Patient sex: M
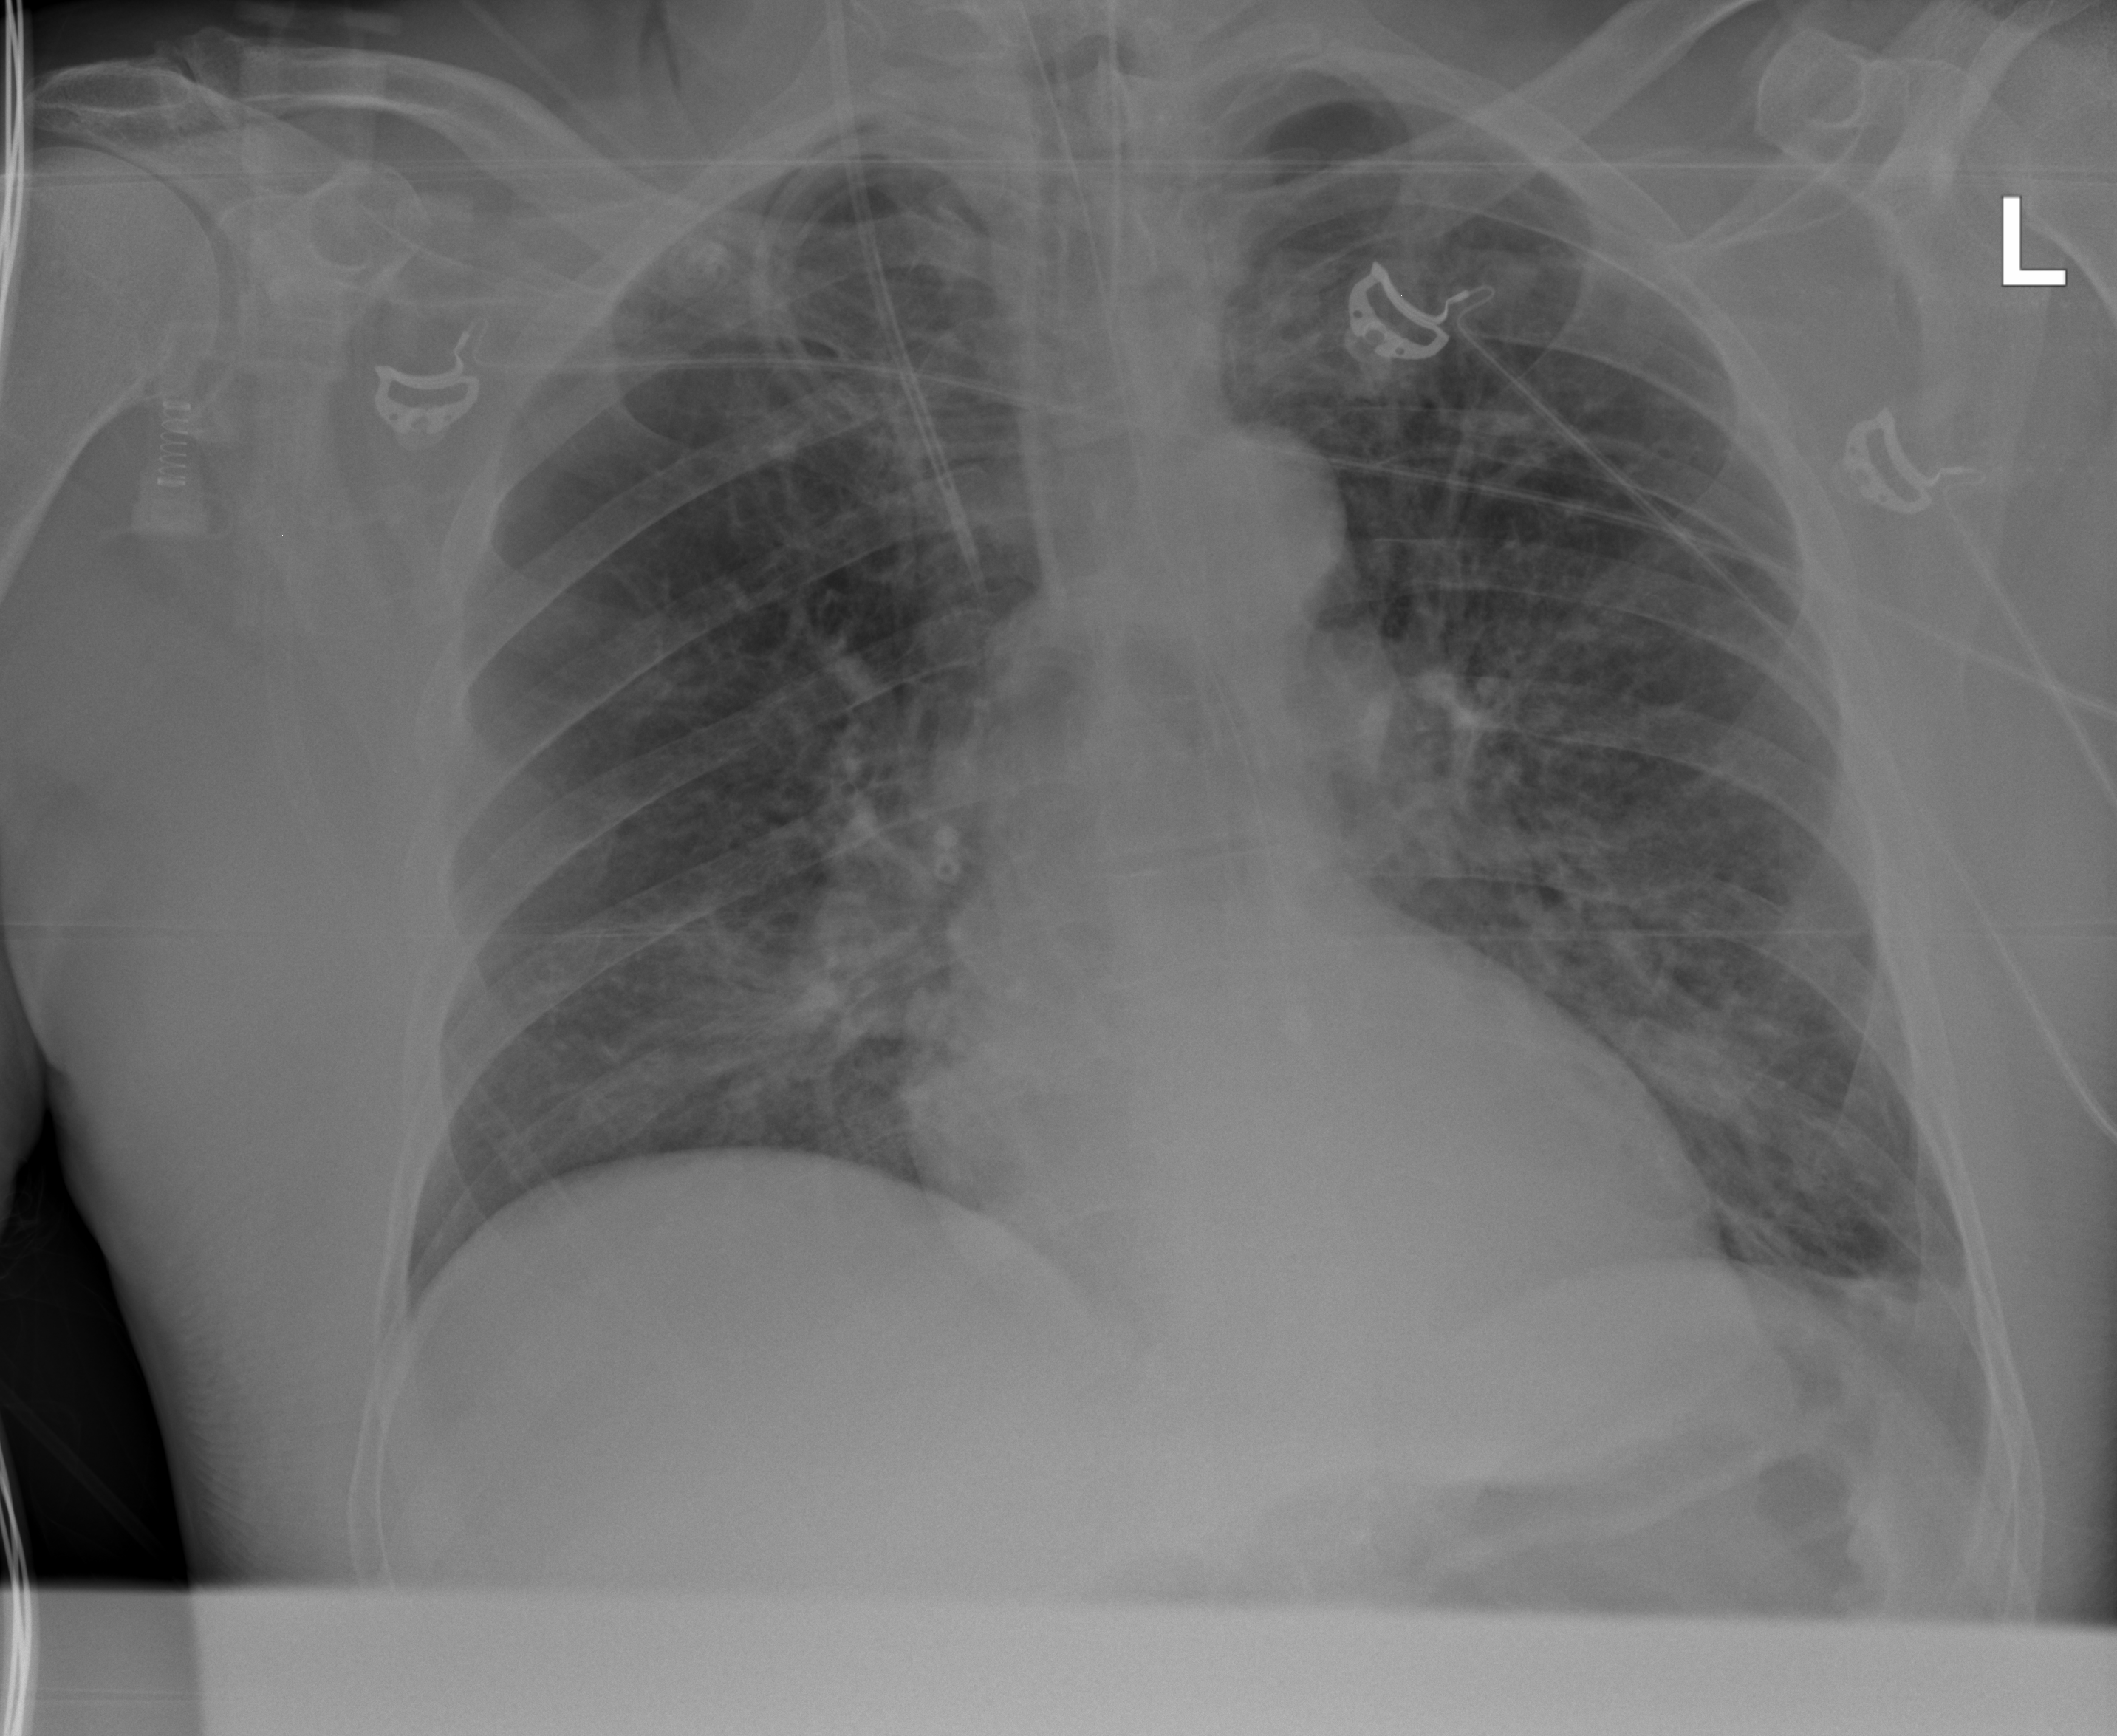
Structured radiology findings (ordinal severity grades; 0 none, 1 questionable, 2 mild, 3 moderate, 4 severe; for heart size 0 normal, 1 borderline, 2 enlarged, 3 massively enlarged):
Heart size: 0
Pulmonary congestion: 0
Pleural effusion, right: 0
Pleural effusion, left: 1
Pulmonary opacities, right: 2
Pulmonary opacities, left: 2
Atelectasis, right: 0
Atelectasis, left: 1